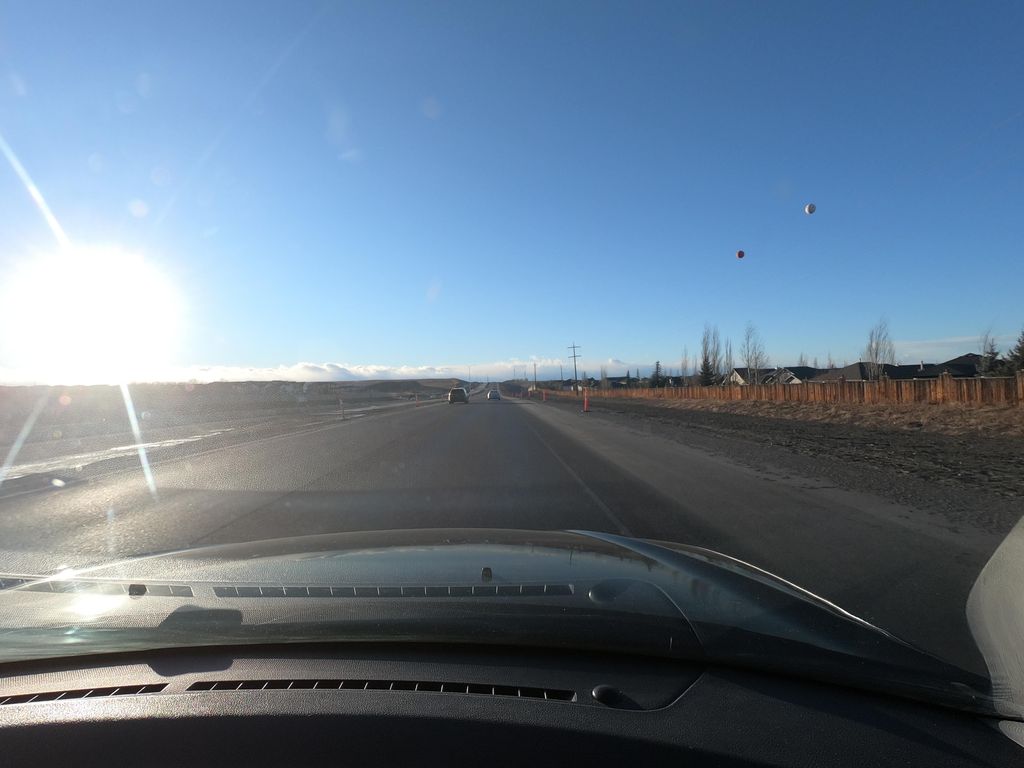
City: calgary